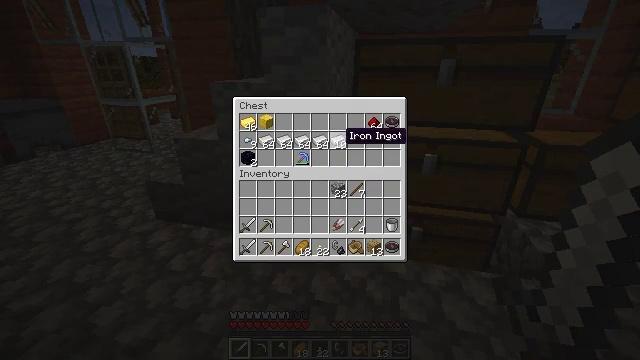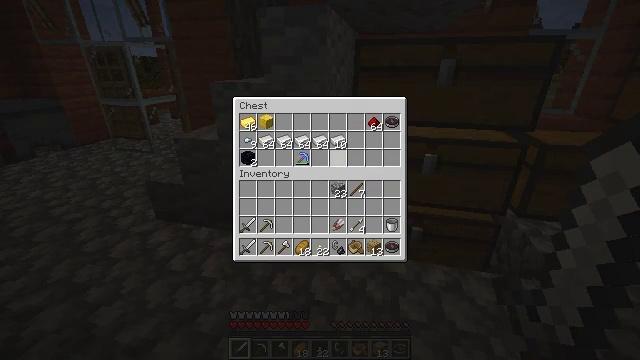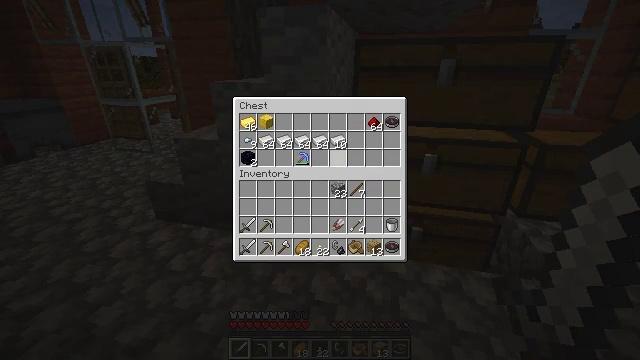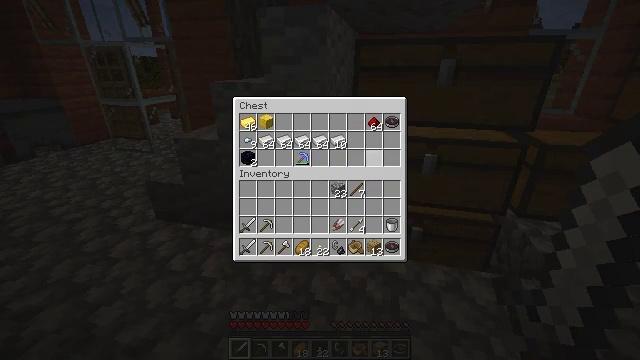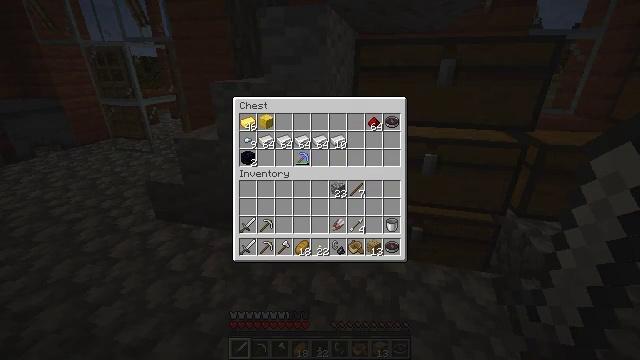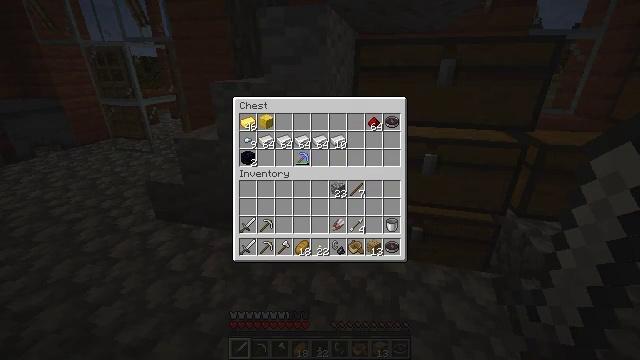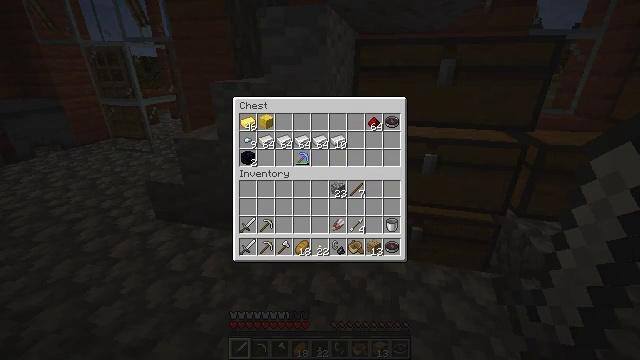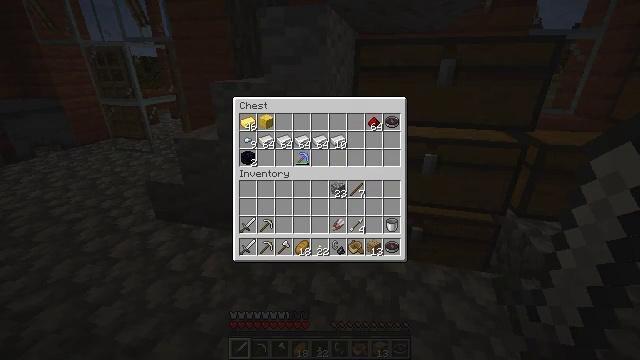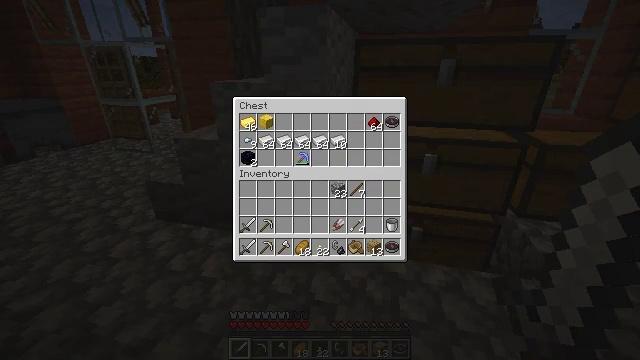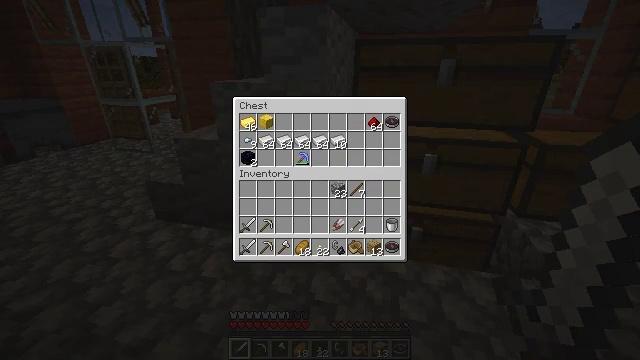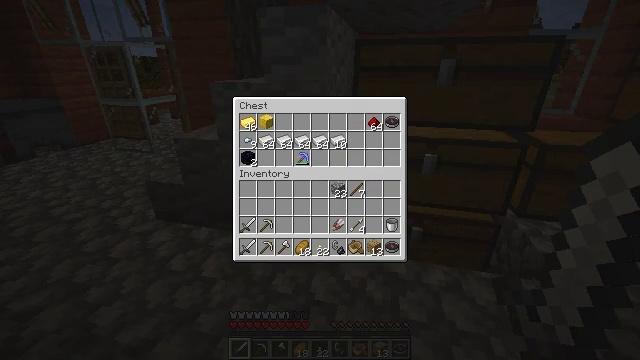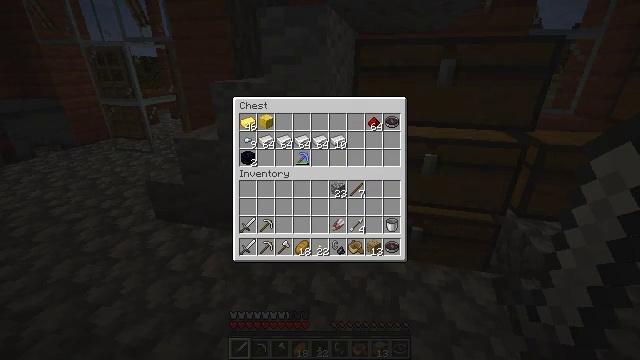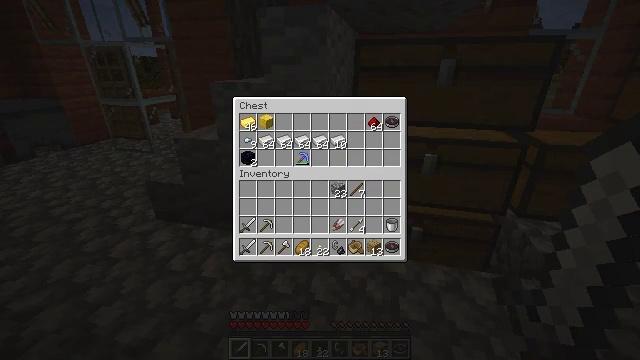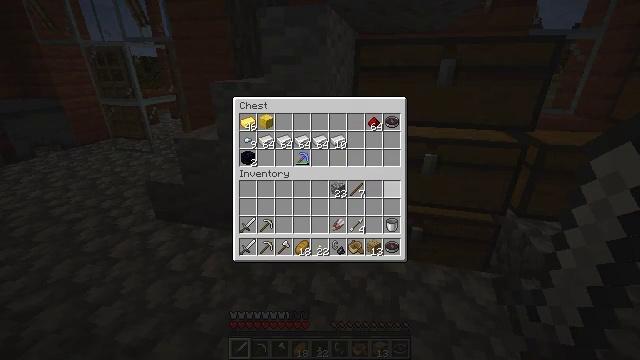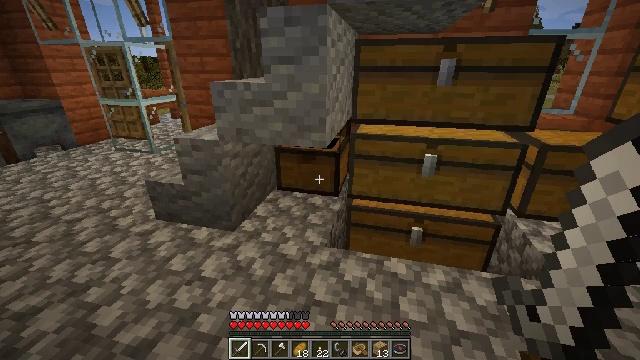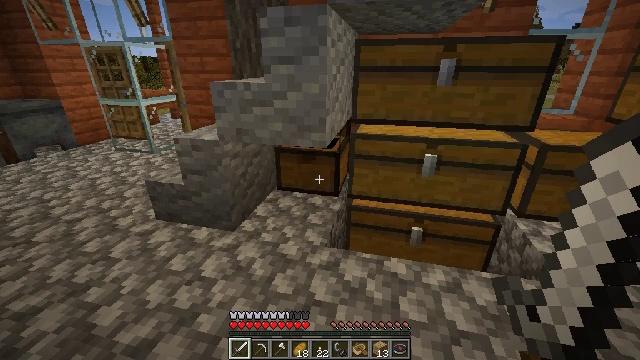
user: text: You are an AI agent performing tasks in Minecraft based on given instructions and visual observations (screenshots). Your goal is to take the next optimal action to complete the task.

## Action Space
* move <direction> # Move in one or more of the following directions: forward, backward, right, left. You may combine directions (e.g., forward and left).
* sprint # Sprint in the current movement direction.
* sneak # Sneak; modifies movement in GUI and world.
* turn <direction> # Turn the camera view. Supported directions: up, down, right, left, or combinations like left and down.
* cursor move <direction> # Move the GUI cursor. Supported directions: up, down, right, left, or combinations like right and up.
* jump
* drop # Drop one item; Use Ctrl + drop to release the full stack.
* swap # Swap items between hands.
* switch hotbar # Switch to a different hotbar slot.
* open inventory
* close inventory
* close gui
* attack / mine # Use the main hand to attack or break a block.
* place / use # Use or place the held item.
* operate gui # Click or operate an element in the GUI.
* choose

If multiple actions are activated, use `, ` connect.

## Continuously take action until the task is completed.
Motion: motion action
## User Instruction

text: Pick up the white bed by breaking it.
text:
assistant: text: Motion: no_op
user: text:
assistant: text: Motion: no_op
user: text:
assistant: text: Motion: turn right and down
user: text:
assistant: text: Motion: turn right and down
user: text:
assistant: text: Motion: no_op
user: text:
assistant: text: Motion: no_op
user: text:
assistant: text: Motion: no_op
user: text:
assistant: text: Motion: no_op
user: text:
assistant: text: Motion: no_op
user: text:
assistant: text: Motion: no_op
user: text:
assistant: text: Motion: no_op
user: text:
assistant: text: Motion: no_op
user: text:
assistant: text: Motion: no_op
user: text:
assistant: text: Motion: no_op
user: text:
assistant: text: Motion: no_op
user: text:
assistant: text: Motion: no_op
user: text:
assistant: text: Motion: no_op
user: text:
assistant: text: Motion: no_op
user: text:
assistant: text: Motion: no_op
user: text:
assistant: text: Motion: no_op
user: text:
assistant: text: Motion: no_op
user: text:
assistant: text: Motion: no_op
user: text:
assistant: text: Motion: no_op
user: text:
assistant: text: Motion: turn left
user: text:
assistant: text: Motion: turn left and up
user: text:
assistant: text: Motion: turn left and down
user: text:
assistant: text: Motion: turn left and up
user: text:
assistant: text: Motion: no_op
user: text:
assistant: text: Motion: no_op
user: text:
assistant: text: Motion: no_op